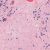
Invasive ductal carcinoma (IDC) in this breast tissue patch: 1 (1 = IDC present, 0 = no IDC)